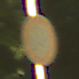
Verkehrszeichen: VerbotKraftfahrzeugeZuegeNichtSchneller25
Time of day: SunriseSunset
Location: Outdoor (Nature)
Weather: PartlyCloudy
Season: NotSpecified
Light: Natural